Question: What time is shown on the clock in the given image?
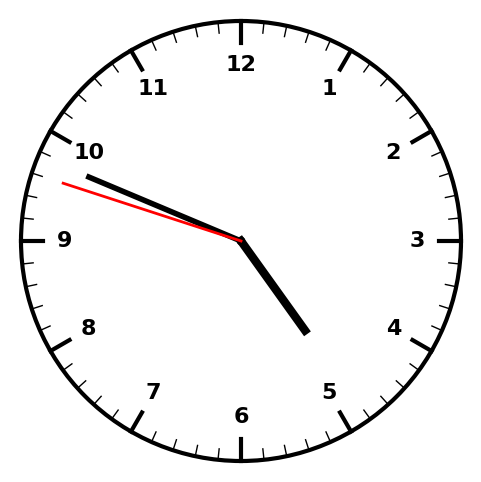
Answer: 04:48:48